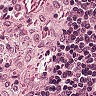
Metastatic tissue present: no